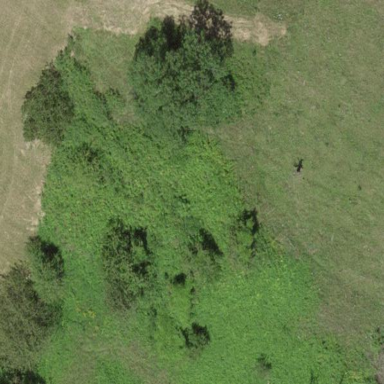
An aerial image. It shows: Forest area.